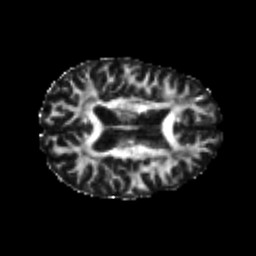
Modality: FA
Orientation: axial
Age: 25
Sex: female
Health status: healthy
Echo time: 0.074 s